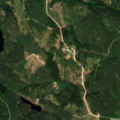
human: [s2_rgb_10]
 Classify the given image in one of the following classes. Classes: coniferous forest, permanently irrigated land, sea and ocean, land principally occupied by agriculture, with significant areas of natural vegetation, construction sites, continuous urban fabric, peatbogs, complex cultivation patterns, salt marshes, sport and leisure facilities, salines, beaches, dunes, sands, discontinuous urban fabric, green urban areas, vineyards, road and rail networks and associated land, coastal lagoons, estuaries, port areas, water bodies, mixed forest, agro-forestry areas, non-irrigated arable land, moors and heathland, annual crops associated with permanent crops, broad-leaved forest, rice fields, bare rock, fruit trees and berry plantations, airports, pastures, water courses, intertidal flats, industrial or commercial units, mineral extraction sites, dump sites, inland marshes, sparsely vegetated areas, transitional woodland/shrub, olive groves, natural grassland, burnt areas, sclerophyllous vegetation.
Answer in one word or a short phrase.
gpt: coniferous forest, mixed forest, transitional woodland/shrub